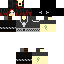
A female skeleton skin with dark skin, wearing red helmet dressed in a black robe top and black pants, featuring a closed mouth.